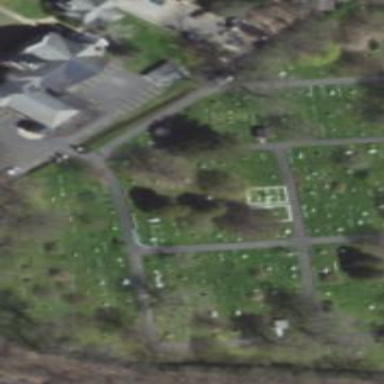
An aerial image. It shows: Cemetery.